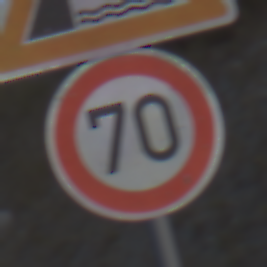
Verkehrszeichen: Geschwindigkeit70
Zusatzzeichen oben: Ufer
Umgebung: Outdoor, RoadRail
Tageszeit: SunriseSunset
Wetter: Clear
Licht: Natural
Jahreszeit: NotSpecified
Kontrast: LowContrast